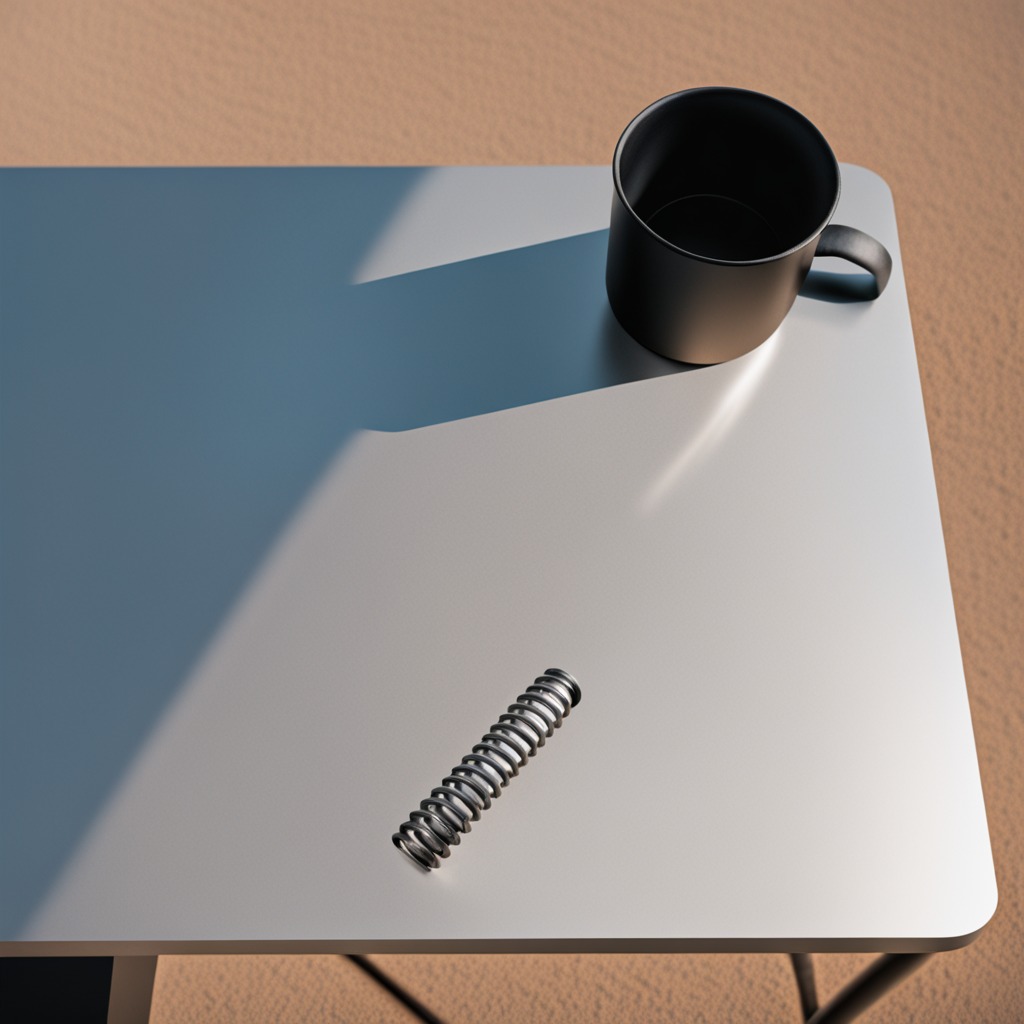
A coiled metal spring lies on the table.